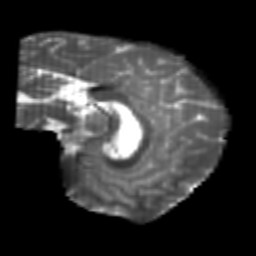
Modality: T2w
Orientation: sagittal
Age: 21
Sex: male
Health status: healthy
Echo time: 0.074 s